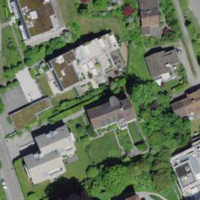
EUNIS habitat code: 54
Species observed at this site:
Veronica chamaedrys
Corvus corone
Pararge aegeria
Cepaea hortensis
Parus major
Geranium nodosum
Milvus milvus
Passer domesticus
Buteo buteo
Picus viridis
Salvia pratensis